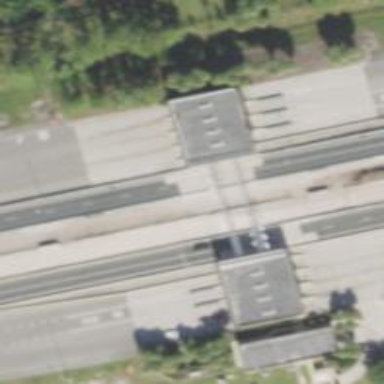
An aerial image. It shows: Toll gantry on the road.